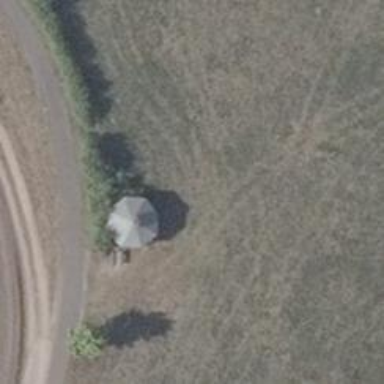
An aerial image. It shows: Picnic site with shelter. The shelter type is picnic shelter.